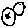
Label: bird